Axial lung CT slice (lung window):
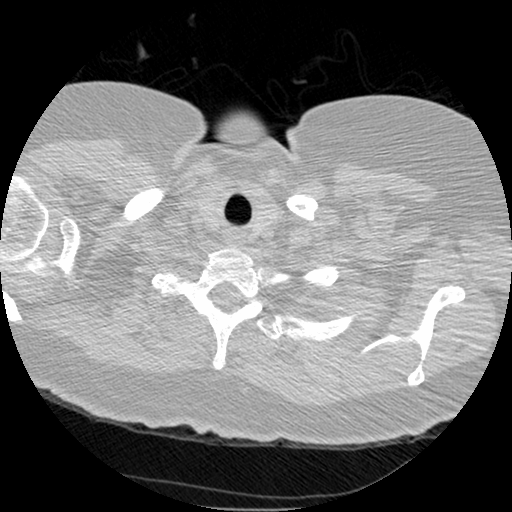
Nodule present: no